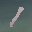
Label: 1